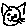
Label: cat